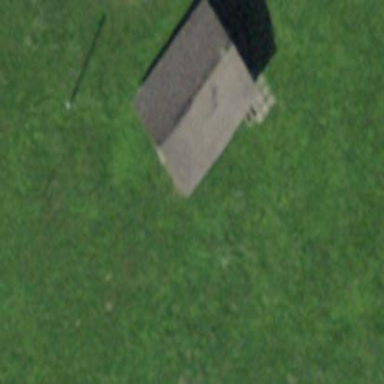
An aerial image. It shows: Barn.